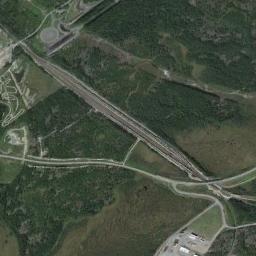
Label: railway_station